Question: I want to add some label in my Jqgrid form in ADD mode....so is there any way to add some text which is not belong to any Control of the form

so what should I written for this funcnality...does it possible or not?
please show me some example regarding this
Thankyou
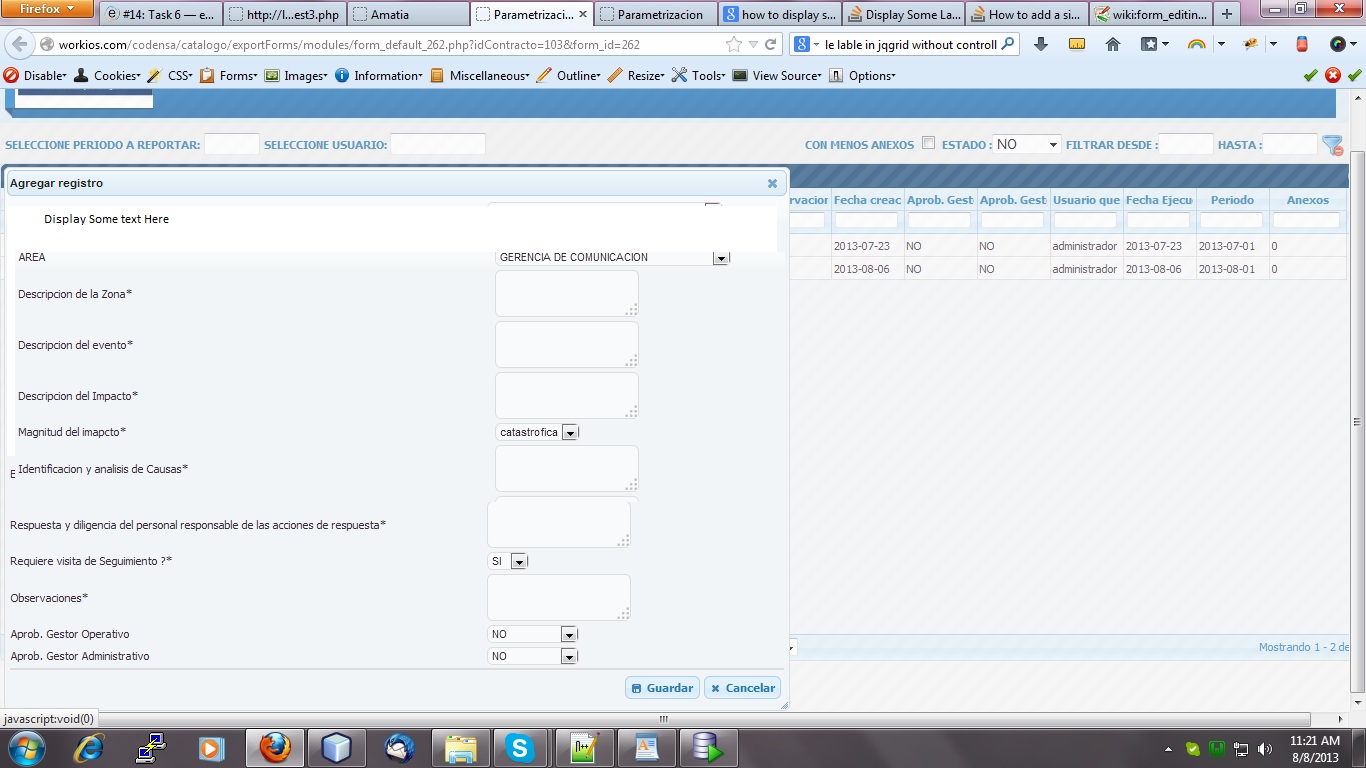
Answer: One way around the problem is to use your own editing form, instead of the one built into jqGrid. You will have full control over the form content, but at the price of having to write the code specifically for your application.
---
Alternatively, you can specify <URL> for any column which can add text or HTML content before or after a field, as well as other options. For example:
'''
colModel: [
...
{name:'price', ...,
formoptions:{elmprefix:'(*)', rowpos:1, colpos:2....},
editable:true },
...
]
'''
The options you may be most interested in are:
- -
Although these options are specified for each column, you might be able to make some creative use of this to make it appear a label does not belong to a column. For example, by inserting HTML '<br />' elements or such.